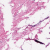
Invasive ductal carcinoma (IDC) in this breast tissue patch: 0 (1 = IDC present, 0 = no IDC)